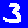
Digit: 3